Question: I'm trying to embed a SWF in a simple HTML page such that it scales to fill the browser window. I didn't create this SWF and lack the tools to edit it, but it's doing something quite odd - it scales to fill the browser horizontally but refuses to scale vertically:

Here's the HTML:
'''
<!DOCTYPE HTML PUBLIC "-//W3C//DTD HTML 4.01 Transitional//EN"
"http://www.w3.org/TR/html4/loose.dtd">
<html>
<head>
<title>Conforming HTML 4.01 Transitional Template</title>
</head>
<body>
<object classid="clsid:D27CDB6E-AE6D-11cf-96B8-444553540000" codebase="http://fpdownload.macromedia.com/pub/shockwave/cabs/flash/swflash.cab#version=8,0,0,0" width="100%" height="100%">
<param name="movie" value="Snow001.swf" />
<param name="quality" value="high" />
<PARAM NAME="SCALE" VALUE="default">
<embed src="Snow001.swf" quality="high" type="application/x-shockwave-flash" width="100%" height="100%" SCALE="default" pluginspage="http://www.macromedia.com/go/getflashplayer" />
</object>
</body>
</html>
'''
I've been staring at this HTML for far too long now and I can't see anything wrong with it. Is this a problem with my code or with the SWF itself? If it's a problem with the SWF what do I need to have the Flash guys do to fix this?
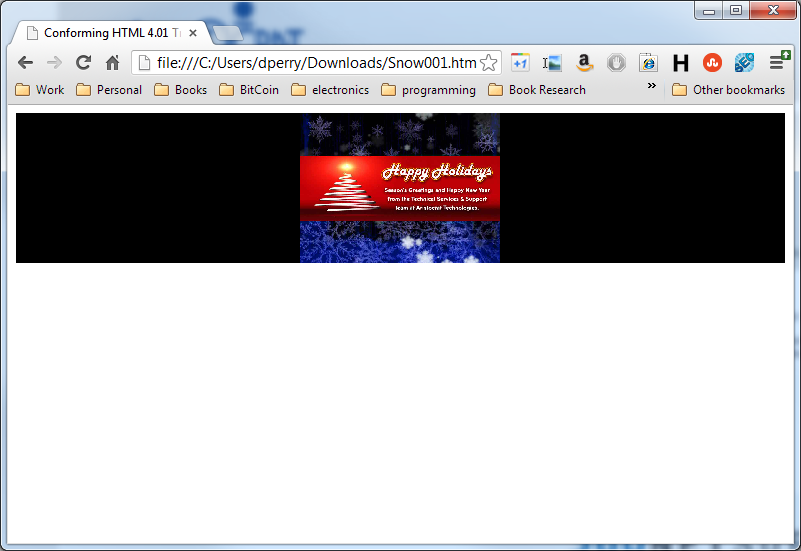
Answer: Try adding this CSS:
'''
html, body, object { height: 100%; }
'''